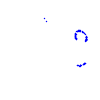
Particle: kaon